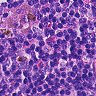
Metastatic tissue present: no